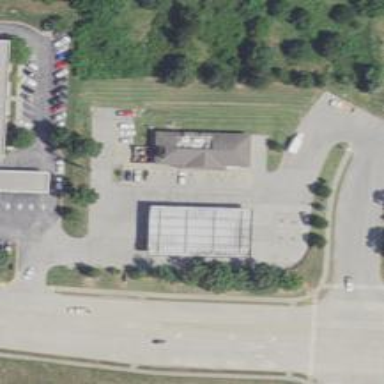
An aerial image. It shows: Convenience shop.